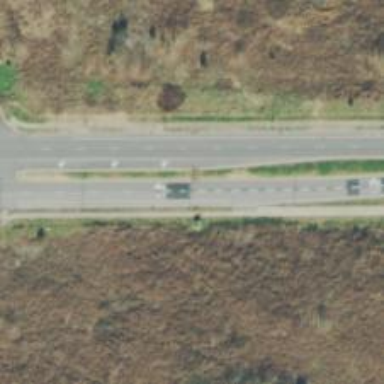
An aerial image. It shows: Secondary road.